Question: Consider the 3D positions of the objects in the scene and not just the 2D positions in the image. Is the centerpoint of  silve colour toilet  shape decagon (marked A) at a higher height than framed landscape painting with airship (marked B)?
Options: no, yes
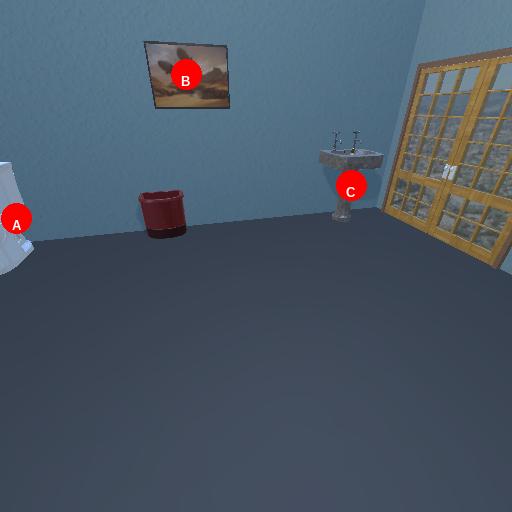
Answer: no